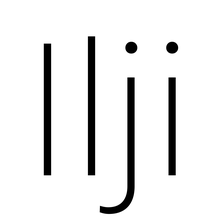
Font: Roboto_ExtraLight